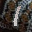
Label: 1